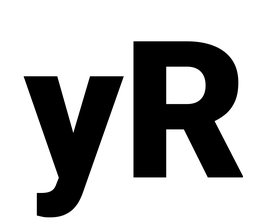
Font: Roboto_Black